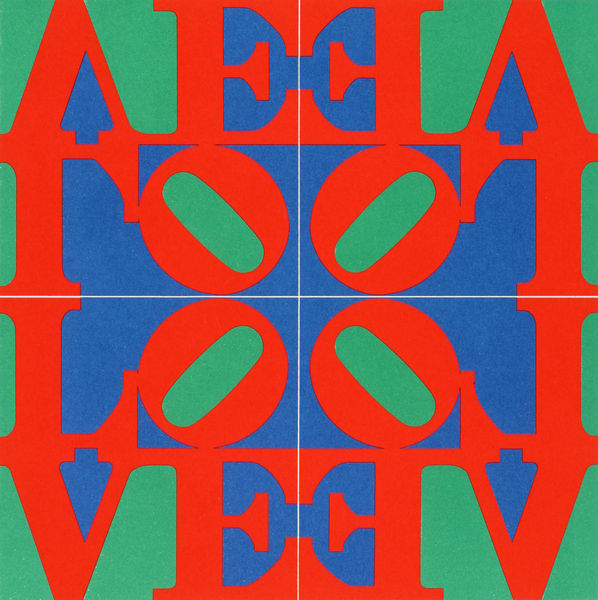
Titel: LOVE Wall 1967
Künstler: Robert Indiana
Schlagwörter: blau, grün, rot, spiegelung, symmetrie, kreuz, buchstabe, buchstaben, plakat, poster, achse, gespiegelt, quadrat, letter, wort, popart, e, l, o, 4, v, love, kontrastfarben